Field crop: maize
Growth stage: 2
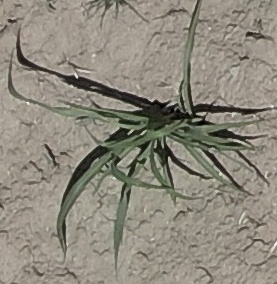
Species: sorghum